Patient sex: M
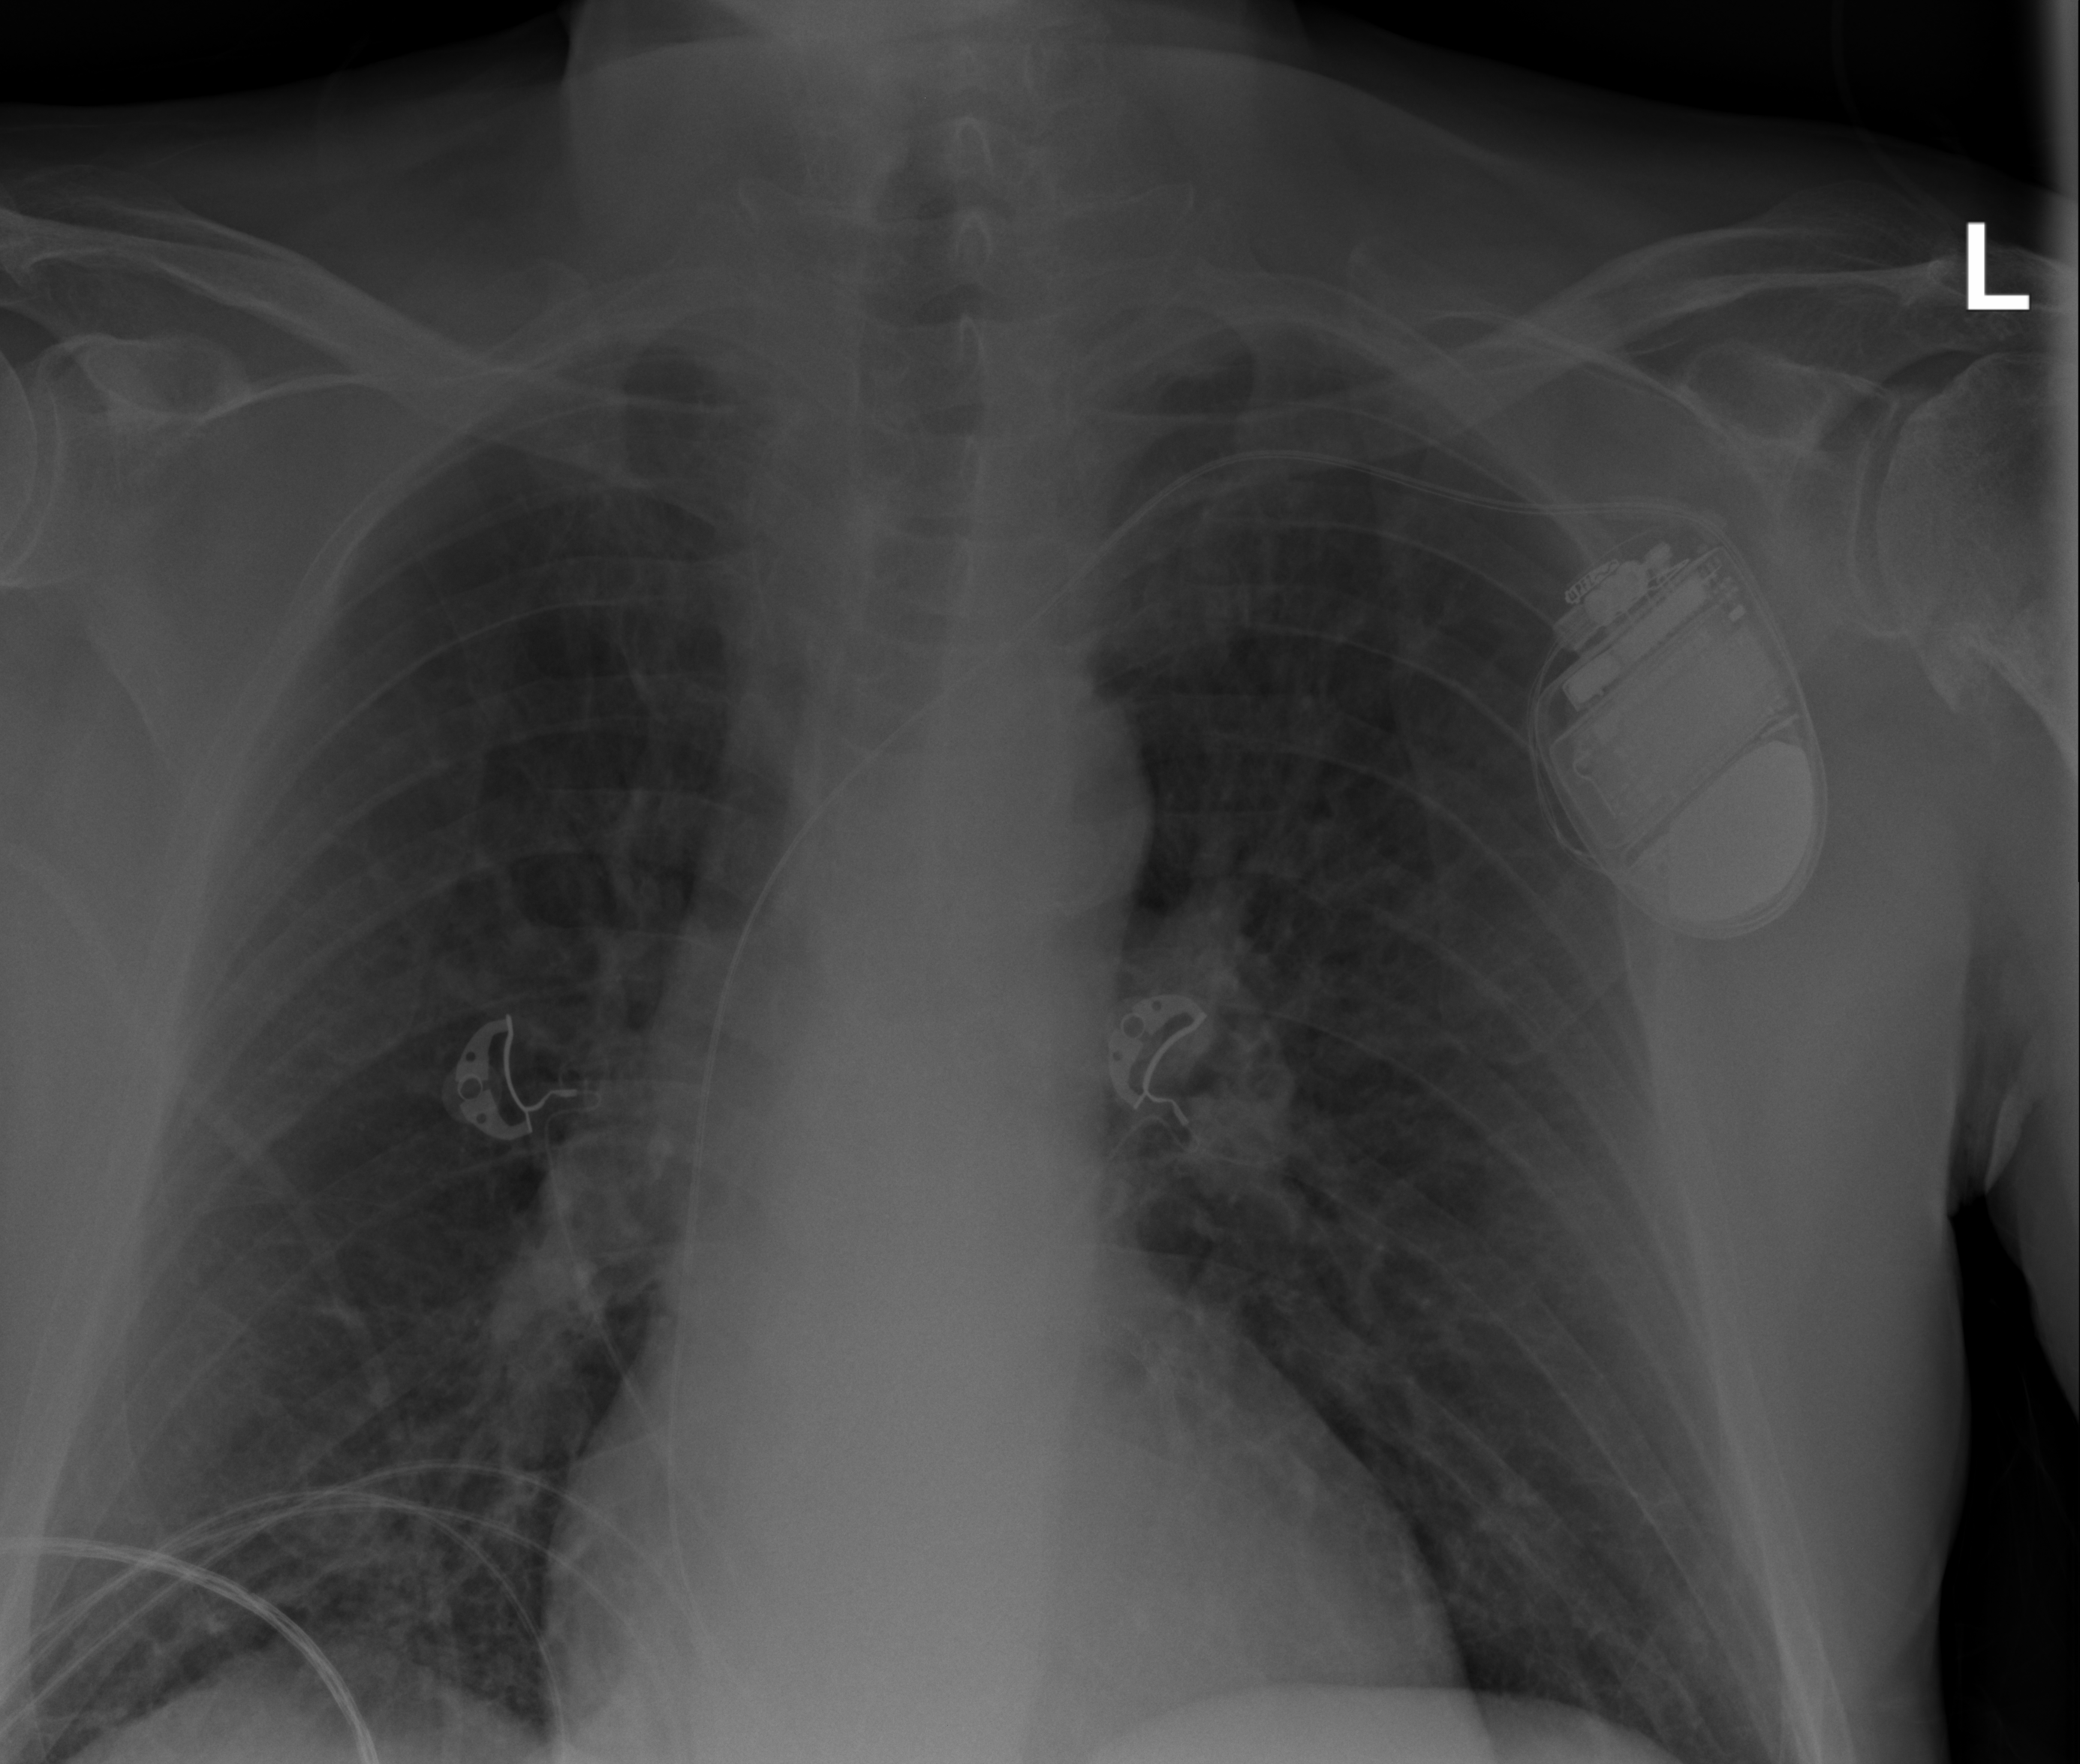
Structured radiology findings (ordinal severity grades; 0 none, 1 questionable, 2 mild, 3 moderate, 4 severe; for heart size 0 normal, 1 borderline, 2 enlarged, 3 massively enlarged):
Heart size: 0
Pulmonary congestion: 1
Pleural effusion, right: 0
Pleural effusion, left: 0
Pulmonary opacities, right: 2
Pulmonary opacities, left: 0
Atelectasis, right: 2
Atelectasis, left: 2